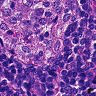
Metastatic tissue present: no